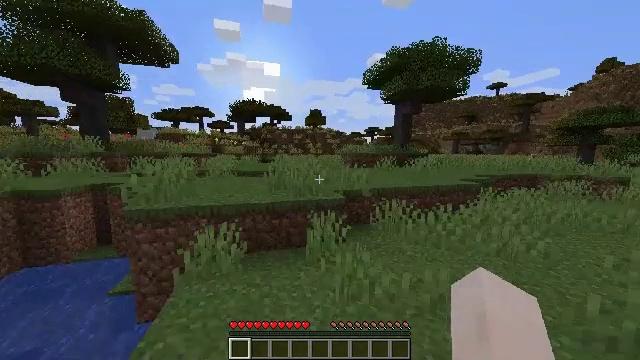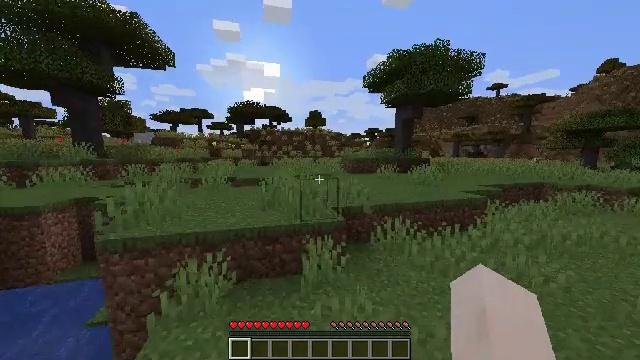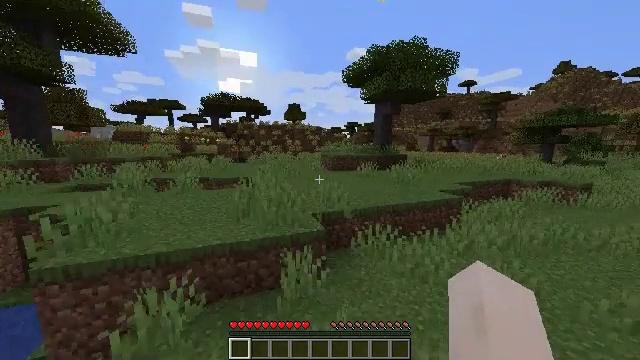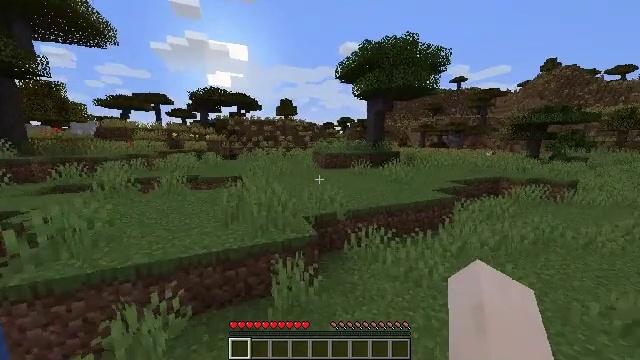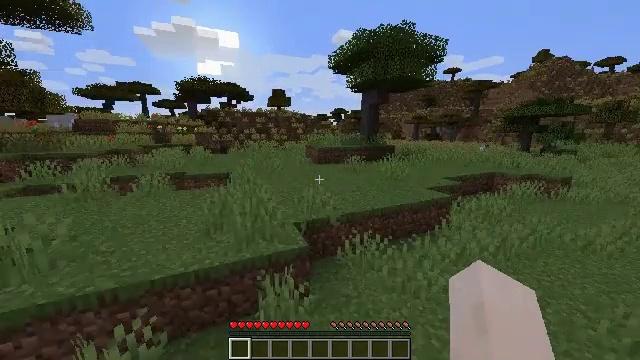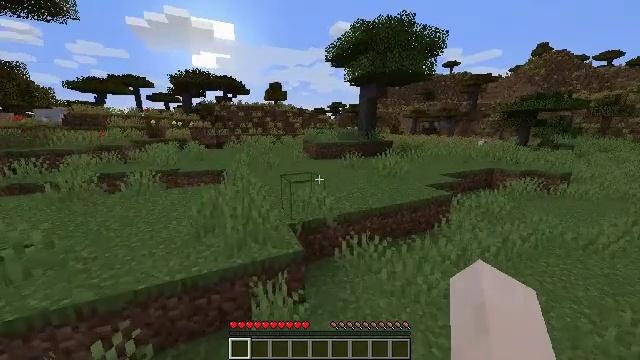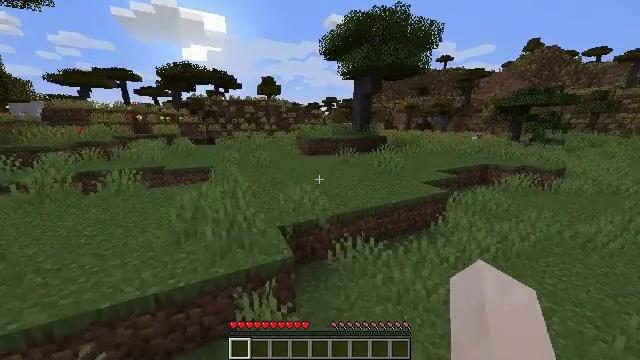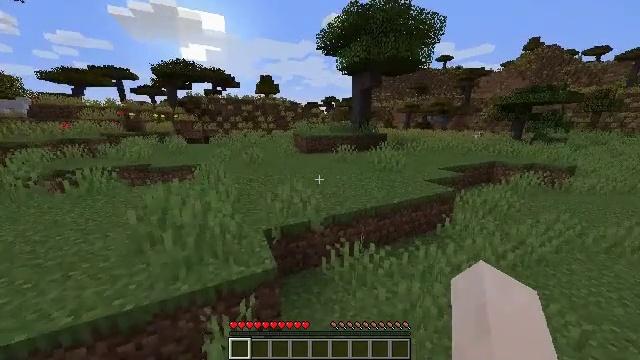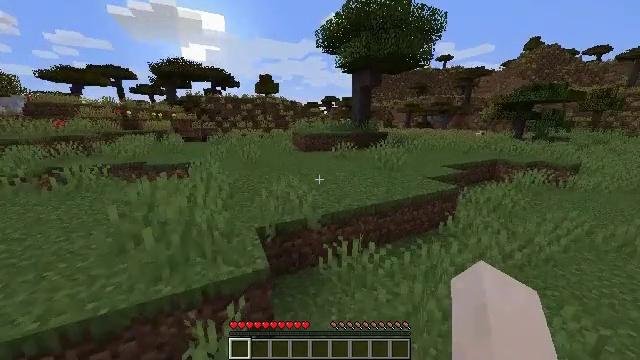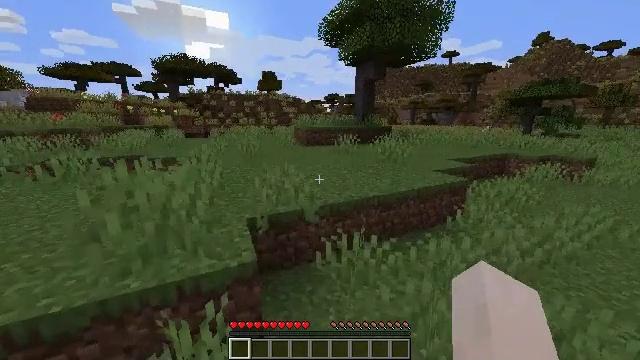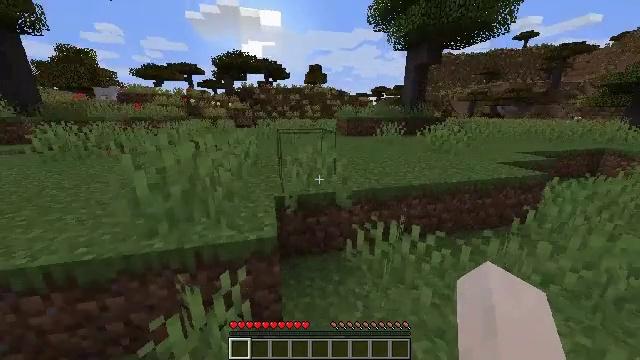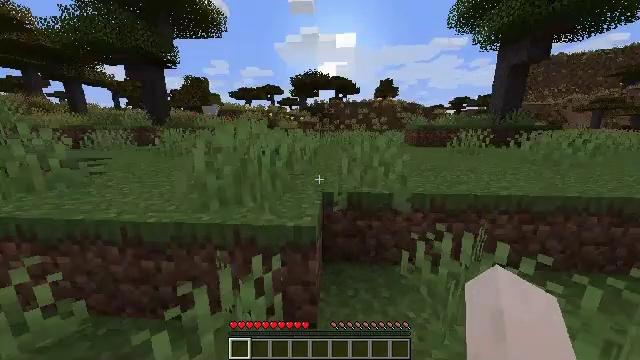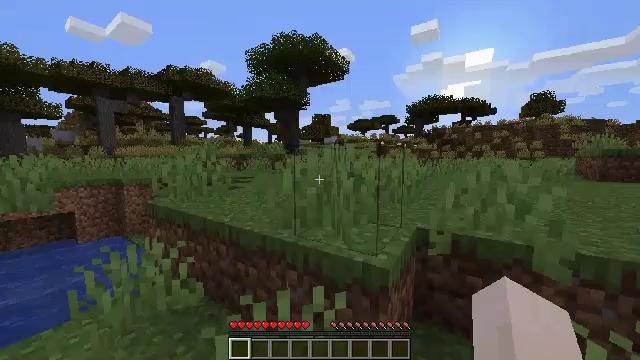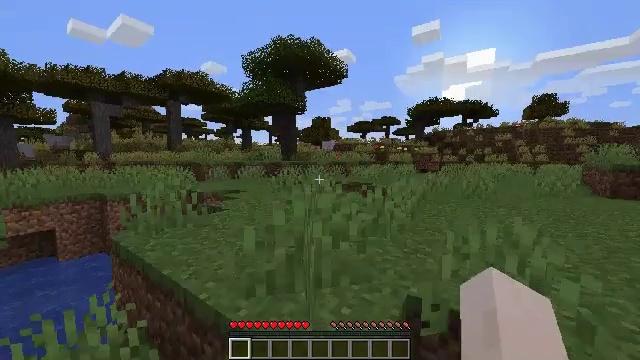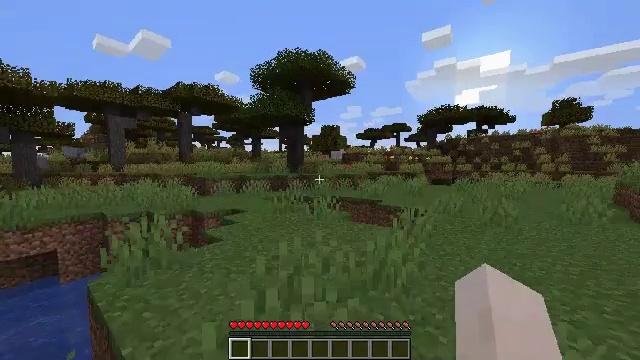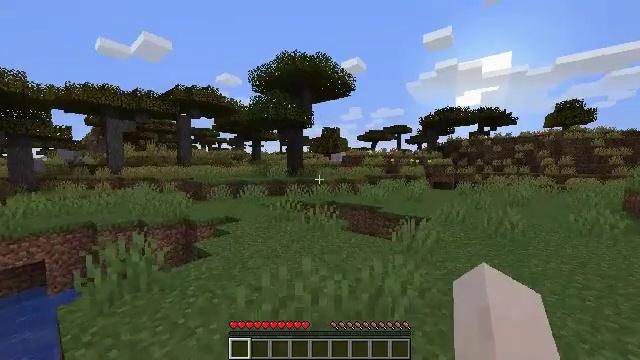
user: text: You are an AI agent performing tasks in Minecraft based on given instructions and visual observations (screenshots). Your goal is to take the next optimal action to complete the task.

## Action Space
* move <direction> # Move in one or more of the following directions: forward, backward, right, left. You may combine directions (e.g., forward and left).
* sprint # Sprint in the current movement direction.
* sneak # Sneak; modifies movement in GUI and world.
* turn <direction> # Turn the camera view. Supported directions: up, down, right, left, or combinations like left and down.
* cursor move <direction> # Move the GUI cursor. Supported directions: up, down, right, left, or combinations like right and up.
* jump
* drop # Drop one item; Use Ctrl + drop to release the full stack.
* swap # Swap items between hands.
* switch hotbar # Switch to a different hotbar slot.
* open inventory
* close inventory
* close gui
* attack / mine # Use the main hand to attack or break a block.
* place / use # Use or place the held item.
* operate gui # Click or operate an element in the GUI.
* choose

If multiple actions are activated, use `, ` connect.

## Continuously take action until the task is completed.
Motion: motion action
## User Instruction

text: Break the acacia log from the tree.
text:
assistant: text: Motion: move forward, sprint, jump
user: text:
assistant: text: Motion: move forward and move right, sprint, turn right and down, jump
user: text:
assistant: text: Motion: move forward and move right, sprint, turn right and down, jump
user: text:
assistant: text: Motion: move forward and move right, sprint, turn right and down, jump
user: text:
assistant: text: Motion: move forward and move right, sprint, turn down, jump
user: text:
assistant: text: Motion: move forward and move right, sprint, turn right and down, jump
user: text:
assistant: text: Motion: move forward and move right, sprint, jump
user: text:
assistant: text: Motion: move forward and move right, sprint, jump
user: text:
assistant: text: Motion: move forward and move right, sprint, jump
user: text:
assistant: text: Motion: move forward and move right, sprint, turn left and down, jump
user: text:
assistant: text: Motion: move forward, sprint, turn left and up, jump
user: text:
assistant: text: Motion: move forward, sprint, turn left and up, jump
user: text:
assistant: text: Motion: move forward, sprint, jump
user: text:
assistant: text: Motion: move forward, sprint, turn left and up, jump
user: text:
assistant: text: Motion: move forward, sprint, jump
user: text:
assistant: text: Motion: move forward, sprint, turn left and up, jump
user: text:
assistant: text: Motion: move forward, sprint, jump
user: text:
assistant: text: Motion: move forward, sprint, jump
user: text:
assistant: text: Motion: move forward, sprint, jump
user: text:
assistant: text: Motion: move forward, sprint, turn down, jump
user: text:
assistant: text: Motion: move forward, sprint, jump
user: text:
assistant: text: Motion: move forward, sprint, jump
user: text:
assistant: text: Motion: move forward, sprint, turn down, jump
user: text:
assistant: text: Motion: move forward, sprint, turn right and down, jump
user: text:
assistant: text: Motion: move forward and move left, sprint, turn left and down, jump
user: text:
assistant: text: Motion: move forward and move left, sprint, turn left and down, jump
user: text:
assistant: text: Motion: move forward and move left, sprint, turn right, jump
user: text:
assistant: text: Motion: move forward and move left, sprint, jump
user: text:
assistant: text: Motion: move forward, sprint, jump
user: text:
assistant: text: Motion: move forward, sprint, jump